Field crop: tomato
Growth stage: 1
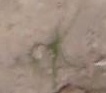
Species: cyperus